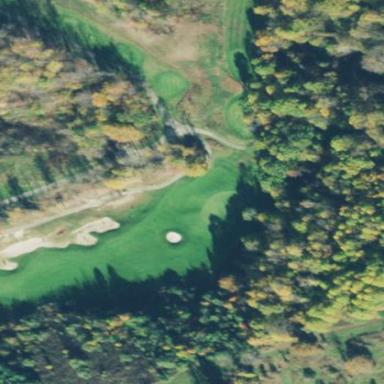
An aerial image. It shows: Golf fairway in the image.